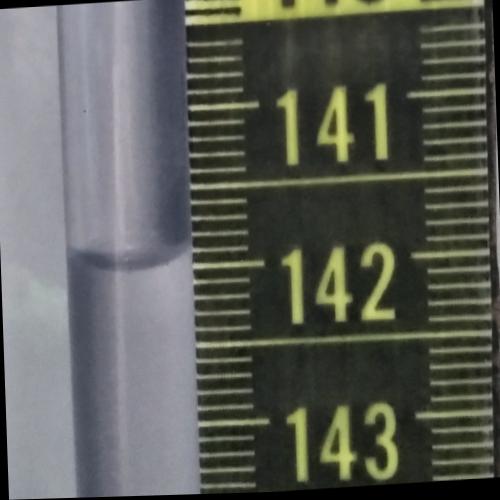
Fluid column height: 142.0 cm